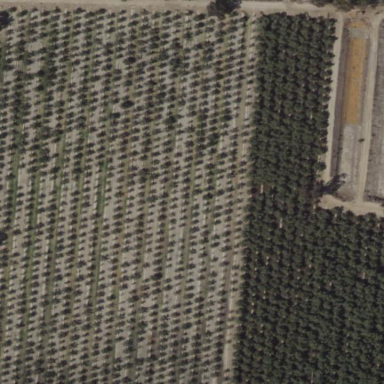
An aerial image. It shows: Orchard.